Question: I am trying to chart a probability density plot using ggplot. My problem is that the area under the curve is not equal to one. Advice appreciated.
Sample chart... the code that produced this chart follows... The Y axis looks like it is a count for small sized bins, rather than a probability for falling into that bin. The example code <URL>, is one of the sources I drew on in the preparation of this chart.

Sample code... most of which is data... the key bit of code is at the bottom...
'''
library(ggplot2)
library(reshape)
library(plyr)
library(scales)
Date <- as.Date(
c("1976-01-16", "1976-02-15", "1976-03-16", "1976-04-15", "1976-05-16",
"1976-06-15", "1976-07-16", "1976-08-16", "1976-09-15", "1976-10-16",
"1976-11-15", "1976-12-16", "1977-01-16", "1977-02-14", "1977-03-16",
"1977-04-15", "1977-05-16", "1977-06-15", "1977-07-16", "1977-08-16",
"1977-09-15", "1977-10-16", "1977-11-15", "1977-12-16", "1978-01-16",
"1978-02-14", "1978-03-16", "1978-04-15", "1978-05-16", "1978-06-15",
"1978-07-16", "1978-08-16", "1978-09-15", "1978-10-16", "1978-11-15",
"1978-12-16", "1979-01-16", "1979-02-14", "1979-03-16", "1979-04-15",
"1979-05-16", "1979-06-15", "1979-07-16", "1979-08-16", "1979-09-15",
"1979-10-16", "1979-11-15", "1979-12-16", "1980-01-16", "1980-02-15",
"1980-03-16", "1980-04-15", "1980-05-16", "1980-06-15", "1980-07-16",
"1980-08-16", "1980-09-15", "1980-10-16", "1980-11-15", "1980-12-16",
"1981-01-16", "1981-02-14", "1981-03-16", "1981-04-15", "1981-05-16",
"1981-06-15", "1981-07-16", "1981-08-16", "1981-09-15", "1981-10-16",
"1981-11-15", "1981-12-16", "1982-01-16", "1982-02-14", "1982-03-16",
"1982-04-15", "1982-05-16", "1982-06-15", "1982-07-16", "1982-08-16",
"1982-09-15", "1982-10-16", "1982-11-15", "1982-12-16", "1983-01-16",
"1983-02-14", "1983-03-16", "1983-04-15", "1983-05-16", "1983-06-15",
"1983-07-16", "1983-08-16", "1983-09-15", "1983-10-16", "1983-11-15",
"1983-12-16", "1984-01-16", "1984-02-15", "1984-03-16", "1984-04-15",
"1984-05-16", "1984-06-15", "1984-07-16", "1984-08-16", "1984-09-15",
"1984-10-16", "1984-11-15", "1984-12-16", "1985-01-16", "1985-02-14",
"1985-03-16", "1985-04-15", "1985-05-16", "1985-06-15", "1985-07-16",
"1985-08-16", "1985-09-15", "1985-10-16", "1985-11-15", "1985-12-16"))
GOLD <- c(
-0.104, 0.051, 0.011, -0.035, -0.008, -0.010, -0.065, -0.067, 0.041, 0.017,
0.126, 0.023, -0.011, 0.029, 0.087, 0.007, -0.016, -0.044, 0.048, -0.013,
0.030, 0.062, -0.029, 0.042, 0.078, 0.028, 0.031, -0.045, 0.005, 0.043,
0.028, 0.090, 0.030, 0.072, -0.094, 0.009, 0.093, 0.080, -0.014, -0.013,
0.077, 0.084, 0.058, 0.021, 0.184, 0.097, 0.002, 0.169, 0.474, -0.014,
-0.168, -0.067, -0.007, 0.169, 0.071, -0.025, 0.077, -0.022, -0.059, -0.044,
-0.063, -0.103, -0.003, -0.008, -0.031, -0.040, -0.113, 0.005, 0.081, -0.014,
-0.057, -0.009, -0.062, -0.026, -0.117, 0.061, -0.046, -0.058, 0.080, 0.076,
0.190, -0.031, -0.019, 0.074, 0.079, 0.022, -0.144, 0.030, 0.013, -0.057,
0.026, -0.017, -0.012, -0.042, -0.030, 0.015, -0.043, 0.041, 0.022, -0.032,
-0.011, 0.001, -0.083, 0.004, -0.019, -0.002, 0.003, -0.065, -0.063, 0.017,
-0.044, 0.134, -0.022, -0.014, -0.008, 0.033, -0.014, 0.017, -0.004, -0.023)
df <- data.frame(Date=Date, GOLD=GOLD)
p <- ggplot(data=df, aes(x=GOLD, y=..density..)) +
stat_density(fill='grey50') +
xlab('Percent change on previous month') +
ylab('Density') +
opts(title='Change in Gold Price in the US')
ggsave(p, width=8, height=4, filename='plot.png', dpi=125)
'''
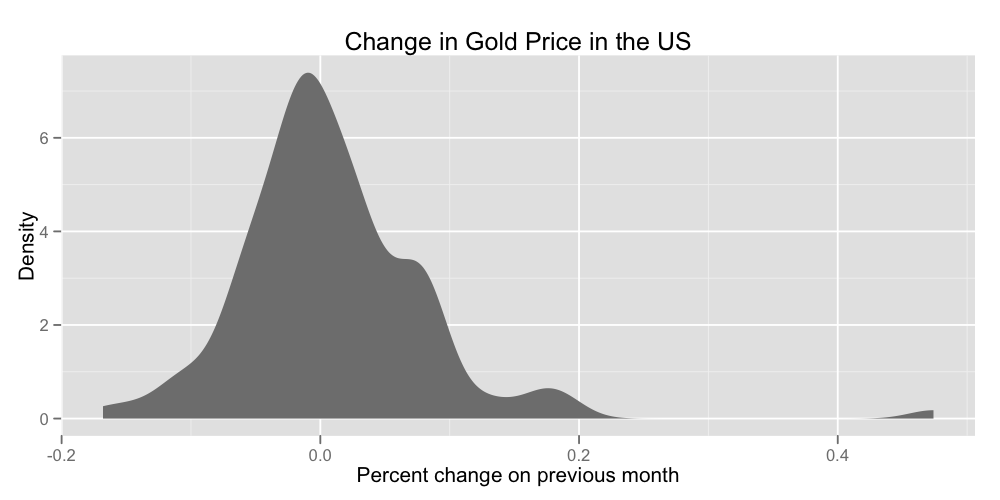
Answer: I don't think this is a problem with ggplot, but with your understanding of the y-axis in a density plot. The base plotting functions in R plot the same thing. You can set the call to 'y=..scaled..' to give you a relative density, but if you use 'stat_bin()' you'll see the actual histogram and notice it's not the counts. If you want you could normalize your data with something like this:
'''
GOLD_N <- (GOLD- mean(GOLD))/sd(GOLD)
df <- data.frame(Date=Date, GOLD=GOLD,GOLD_N=GOLD_N)
'''
Then run your plot it will look something like this:

You should watch this video about how to interpret density functions <URL> But normalizing your data will give you the plot that's a bit more intuitive if you're used to staring at PDF's and will sum to 1. But don't misinterpret the y axis. y IS NOT the probability of a randomly drawn value from the density being equal to x.